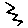
Label: zigzag